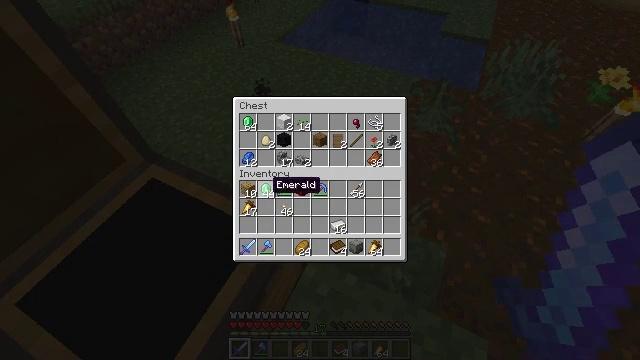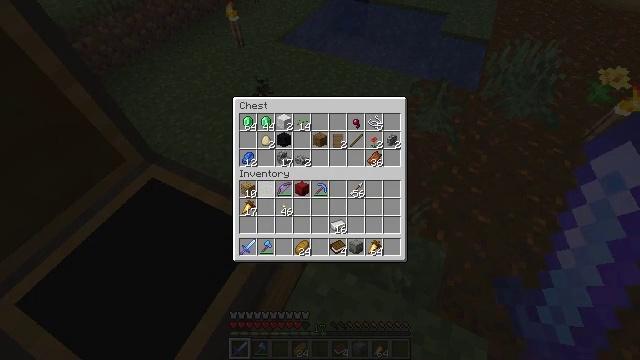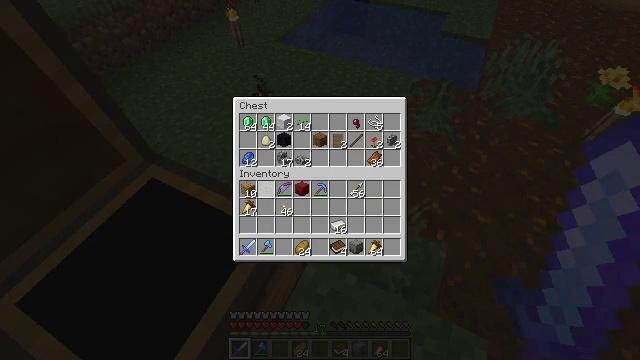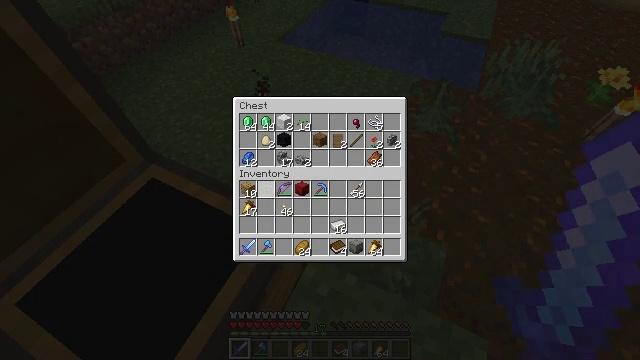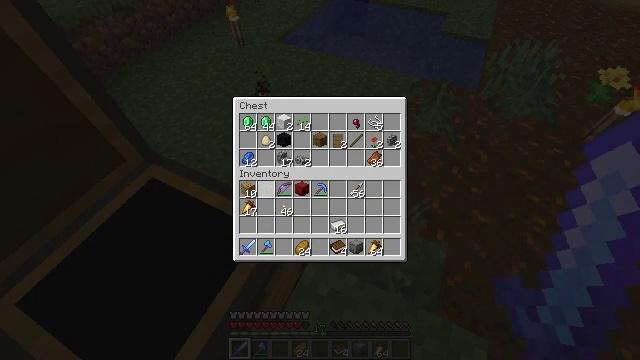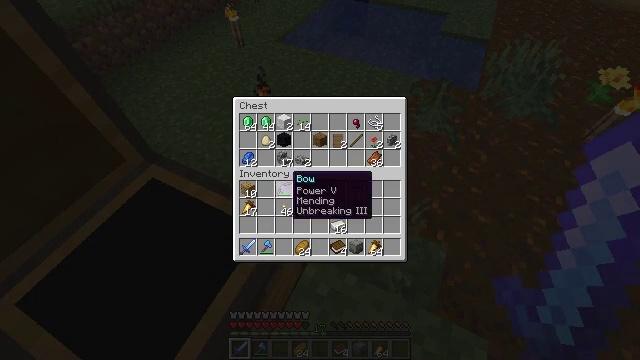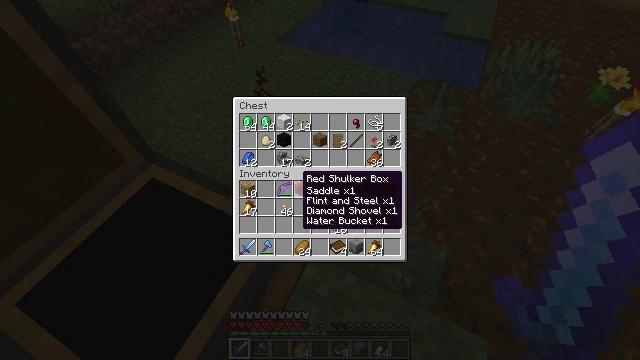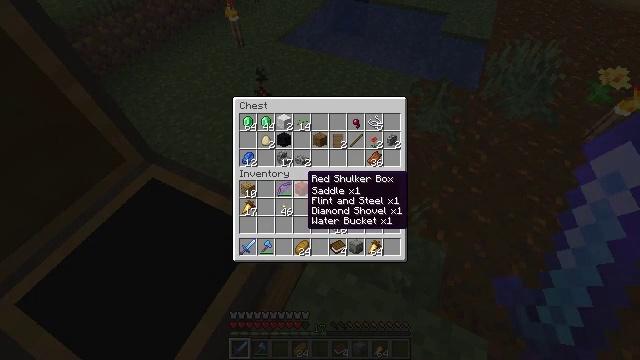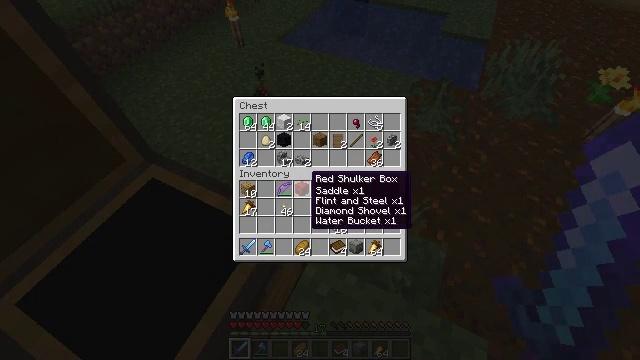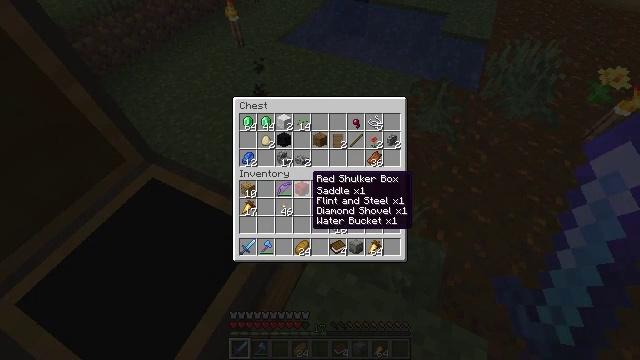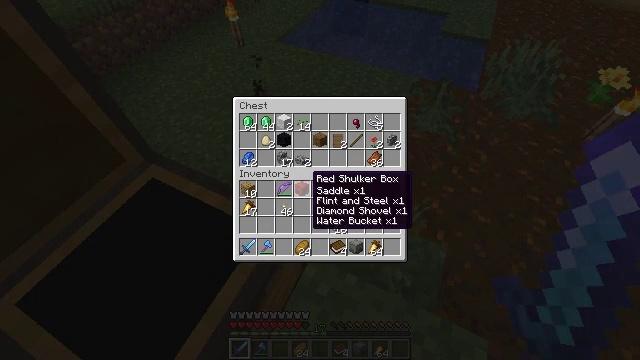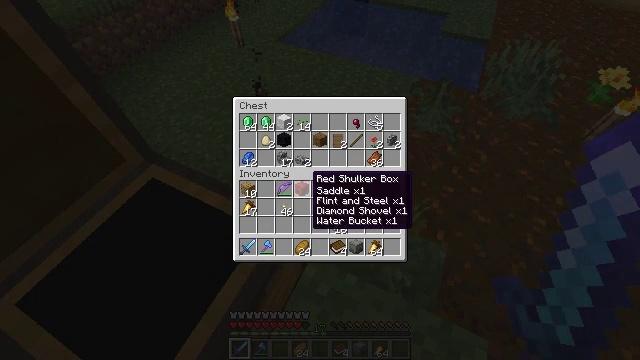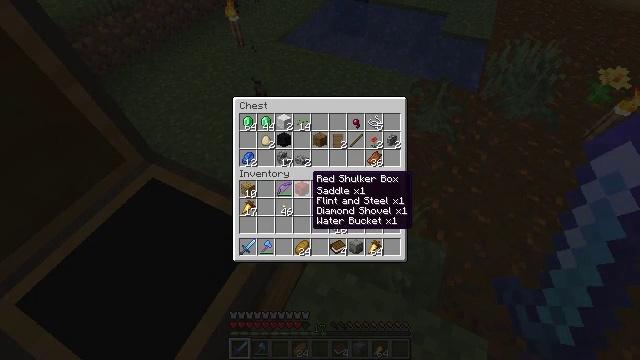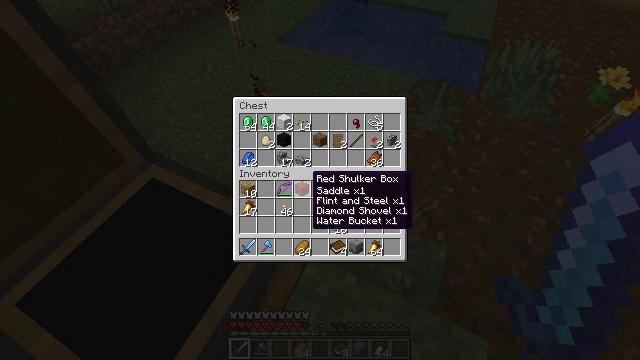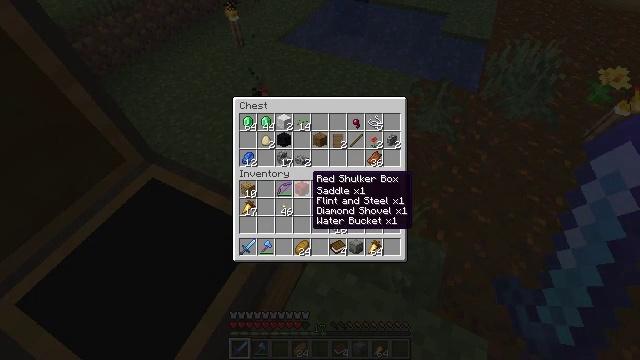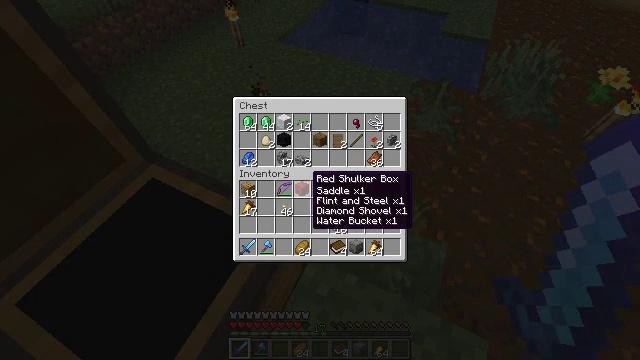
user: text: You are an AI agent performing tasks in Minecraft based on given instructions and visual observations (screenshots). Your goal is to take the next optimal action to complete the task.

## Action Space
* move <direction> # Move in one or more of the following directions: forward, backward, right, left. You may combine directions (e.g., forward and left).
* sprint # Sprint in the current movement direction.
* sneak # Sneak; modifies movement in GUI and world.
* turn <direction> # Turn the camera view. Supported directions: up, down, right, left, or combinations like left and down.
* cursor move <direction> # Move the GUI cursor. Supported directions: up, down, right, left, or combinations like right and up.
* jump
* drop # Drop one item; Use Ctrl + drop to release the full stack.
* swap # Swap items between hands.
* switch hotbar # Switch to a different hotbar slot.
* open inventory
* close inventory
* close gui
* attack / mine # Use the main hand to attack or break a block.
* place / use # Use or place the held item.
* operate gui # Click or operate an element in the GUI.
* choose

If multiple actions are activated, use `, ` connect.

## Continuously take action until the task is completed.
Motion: motion action
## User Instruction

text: Craft a golden helmet.
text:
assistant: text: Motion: sneak, operate gui
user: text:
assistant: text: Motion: sneak, operate gui
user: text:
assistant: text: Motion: sneak, operate gui
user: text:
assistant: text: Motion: sneak
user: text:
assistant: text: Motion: sneak, cursor move right
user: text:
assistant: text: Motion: sneak, cursor move right
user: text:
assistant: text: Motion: sneak
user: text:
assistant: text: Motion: sneak
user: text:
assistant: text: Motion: sneak
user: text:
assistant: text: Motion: sneak
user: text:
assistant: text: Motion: sneak
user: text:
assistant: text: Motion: sneak
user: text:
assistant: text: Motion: sneak
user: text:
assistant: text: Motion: sneak
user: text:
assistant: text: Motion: sneak
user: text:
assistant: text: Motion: sneak
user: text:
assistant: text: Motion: sneak
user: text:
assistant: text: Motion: sneak
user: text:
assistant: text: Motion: sneak
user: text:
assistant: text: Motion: sneak
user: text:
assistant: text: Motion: sneak
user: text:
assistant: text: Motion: sneak
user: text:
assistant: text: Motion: sneak
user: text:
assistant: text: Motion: sneak
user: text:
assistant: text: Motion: sneak
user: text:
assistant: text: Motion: sneak
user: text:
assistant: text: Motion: sneak
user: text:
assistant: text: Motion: sneak
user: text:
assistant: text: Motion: sneak
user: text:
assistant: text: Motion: sneak